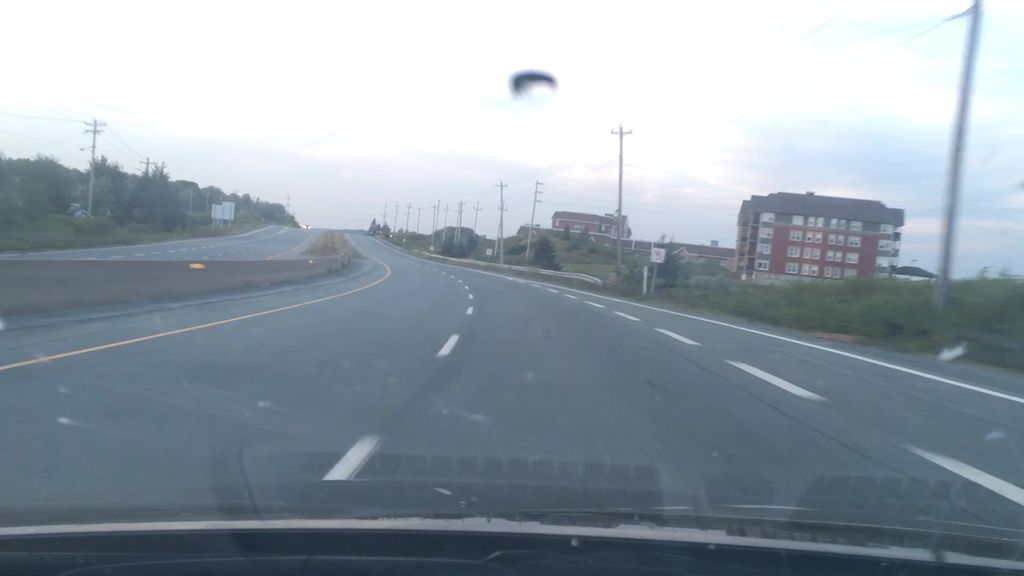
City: halifax